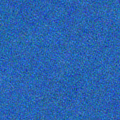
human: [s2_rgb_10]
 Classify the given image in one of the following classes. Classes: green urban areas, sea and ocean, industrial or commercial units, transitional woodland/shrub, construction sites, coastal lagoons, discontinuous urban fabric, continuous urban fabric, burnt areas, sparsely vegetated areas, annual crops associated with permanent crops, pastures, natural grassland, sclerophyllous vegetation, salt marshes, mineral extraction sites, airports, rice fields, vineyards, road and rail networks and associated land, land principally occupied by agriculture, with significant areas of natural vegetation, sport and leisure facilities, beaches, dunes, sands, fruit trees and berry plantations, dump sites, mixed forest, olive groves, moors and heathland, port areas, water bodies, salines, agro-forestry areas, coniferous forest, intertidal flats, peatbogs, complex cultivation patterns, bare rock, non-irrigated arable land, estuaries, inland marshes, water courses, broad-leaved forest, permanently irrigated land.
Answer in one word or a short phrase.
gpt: sea and ocean